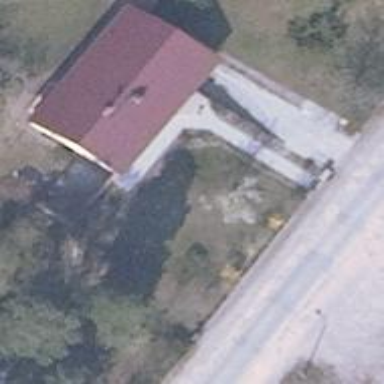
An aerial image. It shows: Simple house.